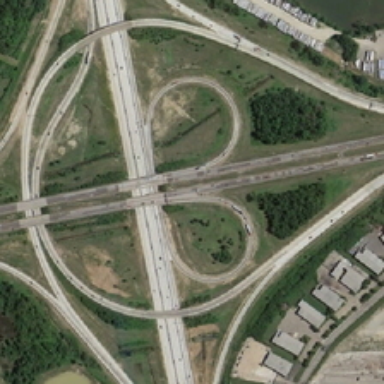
The road extends in all directions, staggered distribution .